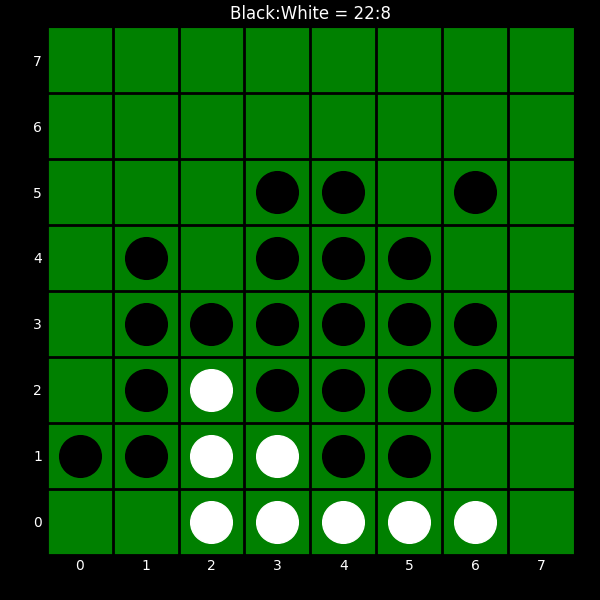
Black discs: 22
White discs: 8